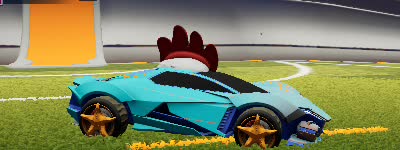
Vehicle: werewolf